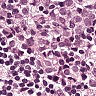
Metastatic tissue present: yes